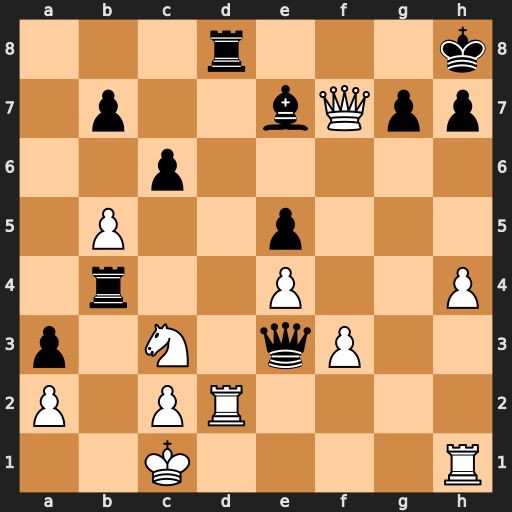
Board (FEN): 3r3k/1p2bQpp/2p5/1P2p3/1r2P2P/p1N1qP2/P1PR4/2K4R
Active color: w
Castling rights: -
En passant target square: -
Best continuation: Nd5 Rb1+ Kxb1 Qxd2 Qxe7